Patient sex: M
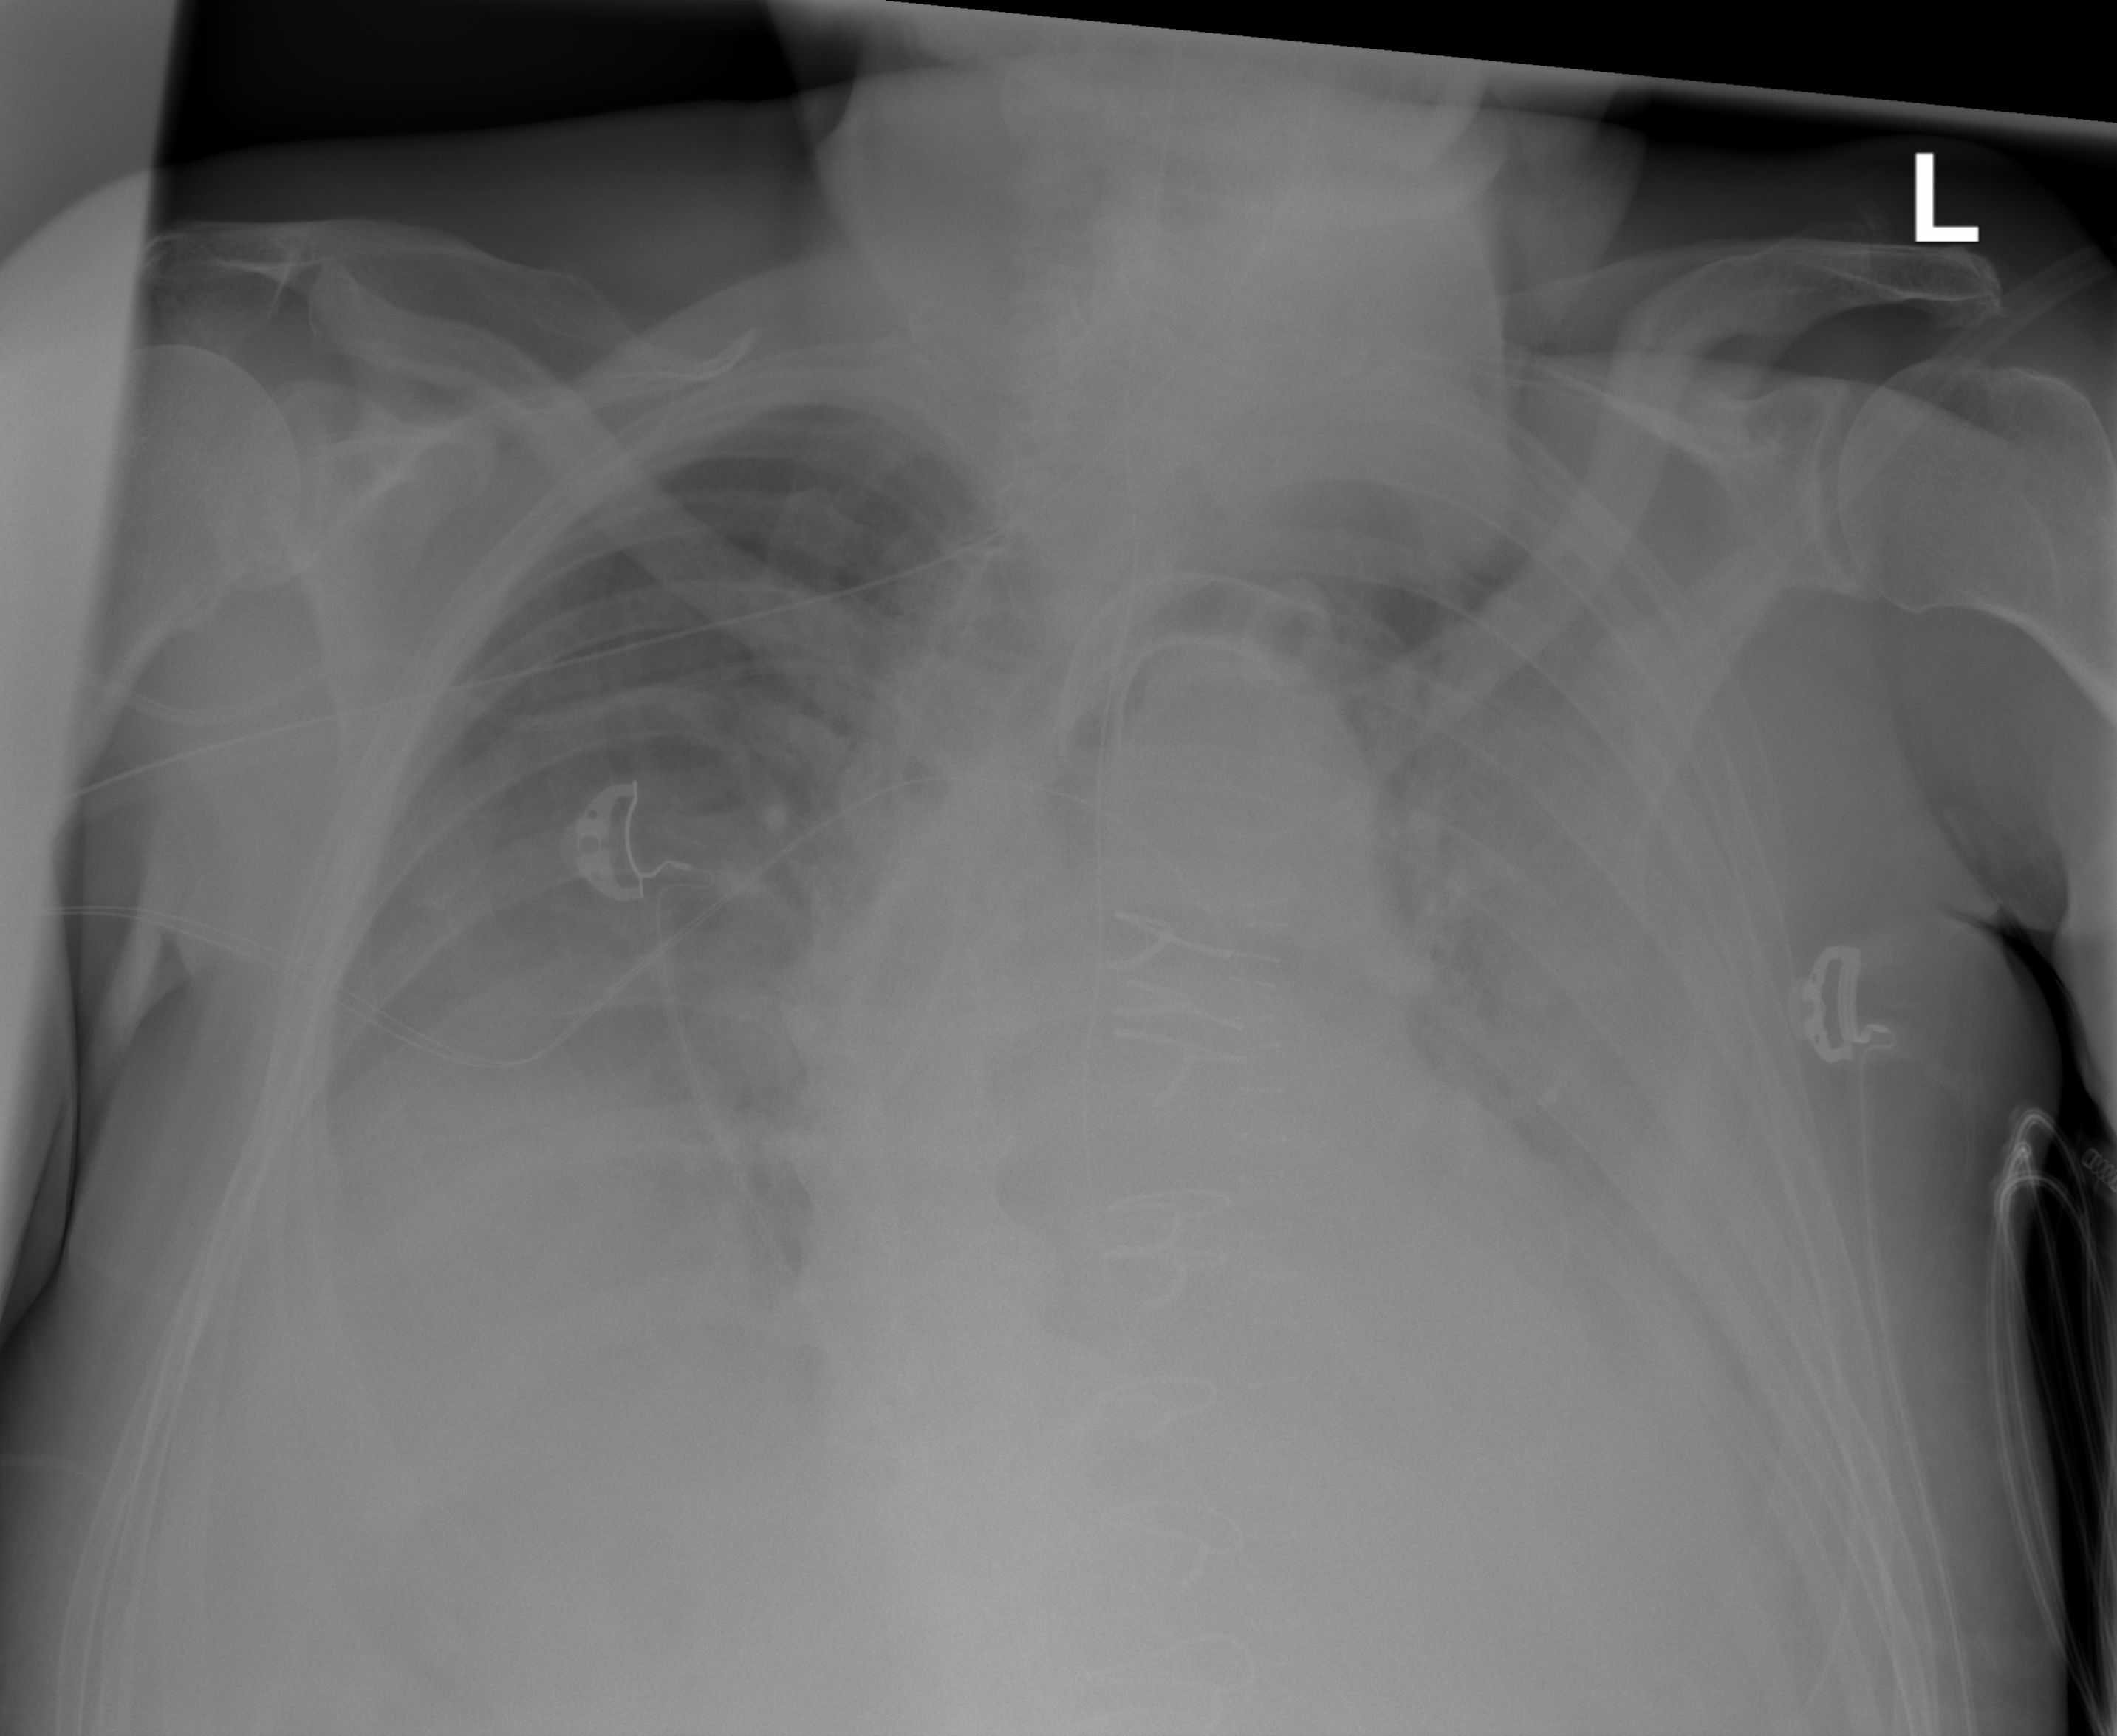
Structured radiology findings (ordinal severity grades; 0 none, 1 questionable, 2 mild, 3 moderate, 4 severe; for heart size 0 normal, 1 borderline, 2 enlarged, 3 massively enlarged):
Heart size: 2
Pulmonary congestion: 2
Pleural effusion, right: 2
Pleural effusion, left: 3
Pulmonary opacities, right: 2
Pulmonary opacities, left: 2
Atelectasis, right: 2
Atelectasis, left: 2